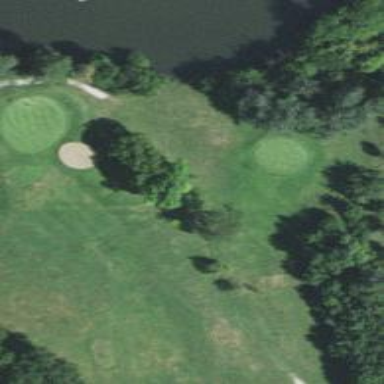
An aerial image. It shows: Well-maintained grassy area designated as golf fairway for the sport of golf. The grass is neatly mown.